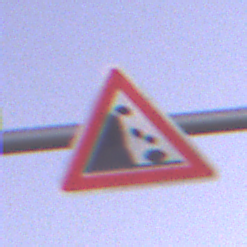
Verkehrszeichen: SteinschlagLinks
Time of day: Dawn
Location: Outdoor (RoadRail)
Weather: Clear
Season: NotSpecified
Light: Natural